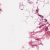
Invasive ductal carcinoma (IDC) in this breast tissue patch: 0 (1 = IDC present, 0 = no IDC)